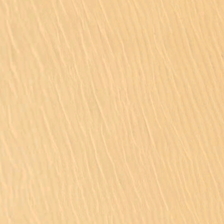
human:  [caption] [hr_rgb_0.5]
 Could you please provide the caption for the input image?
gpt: this is a vast and boundless desert .

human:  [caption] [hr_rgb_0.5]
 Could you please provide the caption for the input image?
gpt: there is no plant growing in the desert .

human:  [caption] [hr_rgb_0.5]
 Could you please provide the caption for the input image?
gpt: there is no plant growing in the desert .

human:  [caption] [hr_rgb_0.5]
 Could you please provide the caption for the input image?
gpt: this is a vast and boundless desert .

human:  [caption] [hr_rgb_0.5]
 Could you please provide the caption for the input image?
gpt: this is a vast and boundless desert .